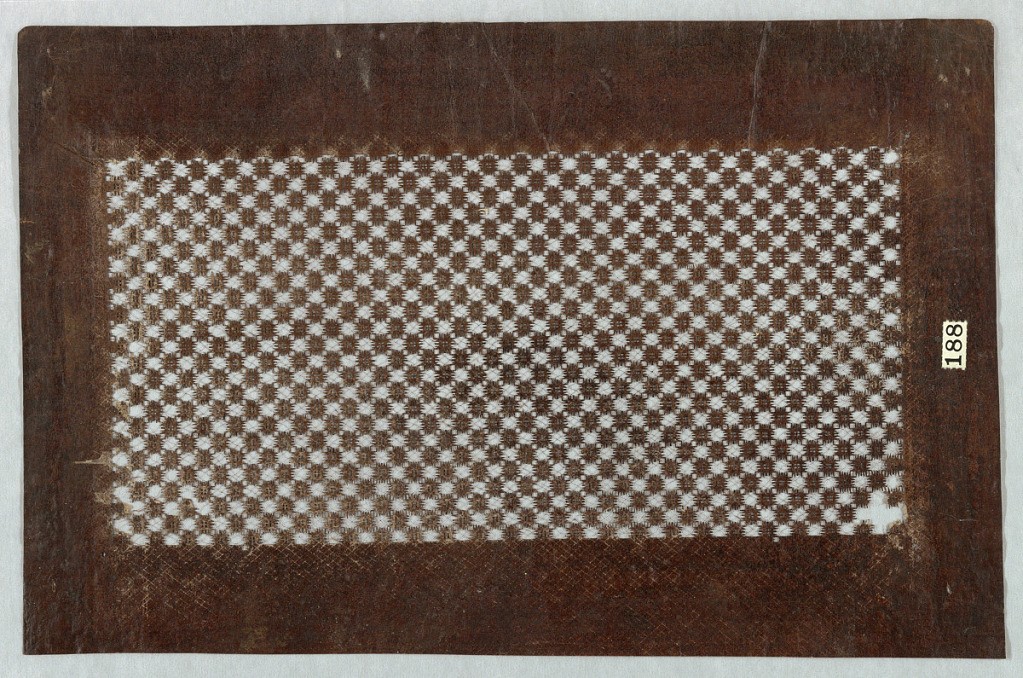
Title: Crosshatching Motif
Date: mid 18th - early 19th century
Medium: Mulberry paper (kozo washi) treated with fermented persimmon tannin (kakishibu), and silk threads (itoire)
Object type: Katagami
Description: A repeated crosshatching design in the form of a checkered board creates this geometric motif. The top left corner is damaged. The overall condition of this stencil appears to be worn down.